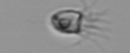
Label: Balanion